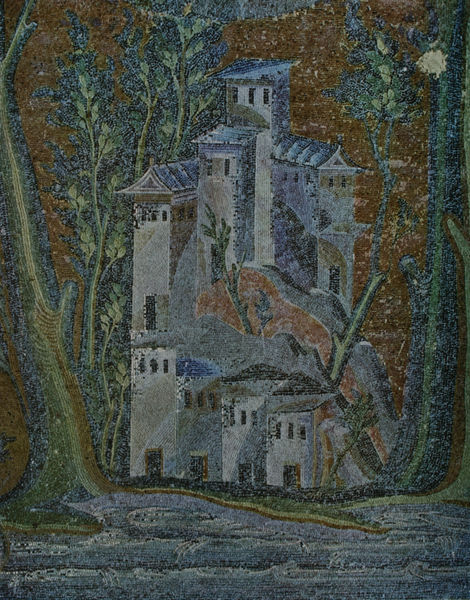
Titel: Flusslandschaft
Standort: Damaskus
Institution: Große Moschee
Schlagwörter: baum, berg, blau, blätter, dunkel, felsen, gemälde, laub, meer, wasser, bäume, fluss, gelb, grün, impressionismus, landschaft, ocker, see, stadt, äste, blume, braun, fenster, grau, nacht, schwarz, tür, weiss, zeichnung, dach, gebäude, haus, rose, rot, schloss, schnee, weg, wiese, beige, malerei, wand, architektur, stein, steine, bild, baumstamm, häuser, stamm, zweige, busch, büsche, boden, gold, blatt, pflanzen, wald, turm, farbig, wellen, ort, türen, berge, fels, hang, dorf, dächer, giebel, mauer, linien, hof, naiv, winter, floral, tor, ortschaft, burg, türme, asien, scharz, stilisiert, mosaik, china, wurzeln, hellgrau, mittelalter, märchen, romanik, unheimlich, bau, fesnter, dacher, blauer grund, giebe